Question: I use facebox for my site and when I hit "post comment", it brings up the stuff, but i think it's clashing with the navigation? Here's the image:

it's over on the page: <URL>
hit post comment, and see what it does. I'm not sure if it's my navigation, or it's facebox.
I also think it has something to do with my core.js file, because it's so damn terrible, haha!
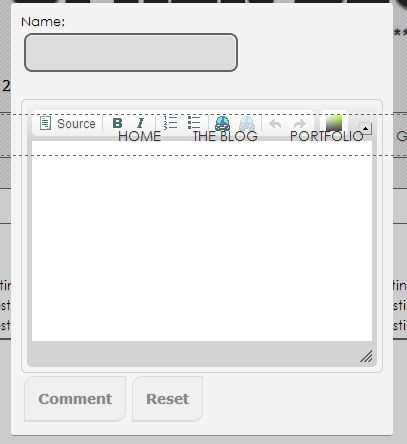
Answer: I think the only problem of this is you lack of z-index..
Try to put z-index:10000 in your #facebox.
Like this:
'''
#facebox{
z-index:10000
}
'''
It will solve your problem..
Cheers.